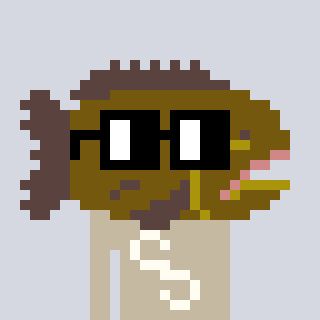
a pixel art character with square black glasses, a grouper-shaped head and a bege-colored body on a cool background